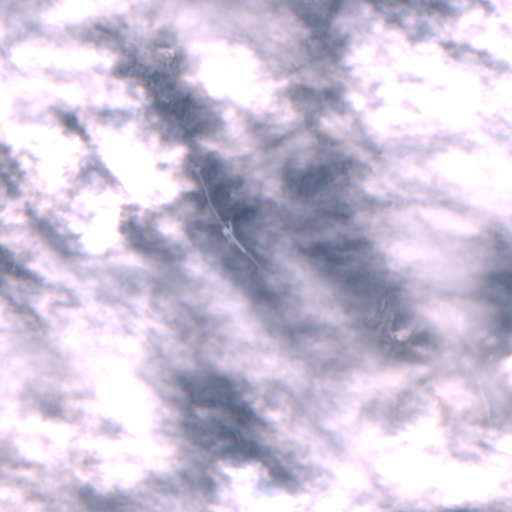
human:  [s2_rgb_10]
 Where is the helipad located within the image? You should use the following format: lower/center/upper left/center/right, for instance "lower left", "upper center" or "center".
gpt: The helipad is located in the lower left of the image.
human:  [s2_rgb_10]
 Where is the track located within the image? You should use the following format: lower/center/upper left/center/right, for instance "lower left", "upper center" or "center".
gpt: There is no track in the image.